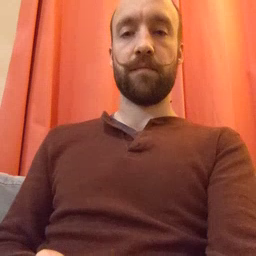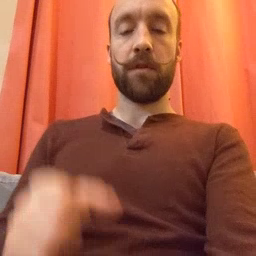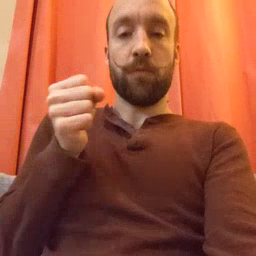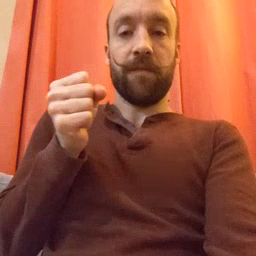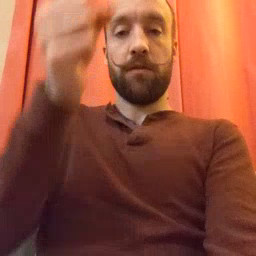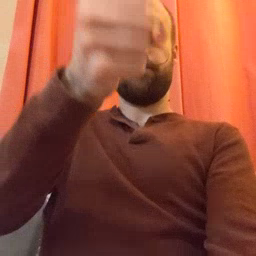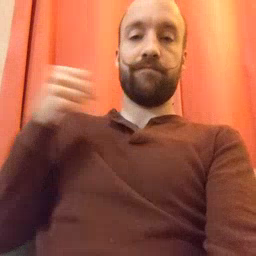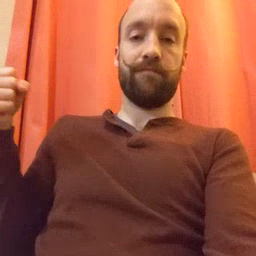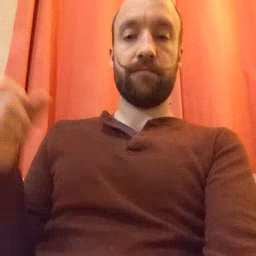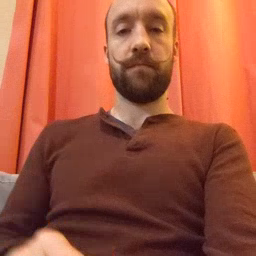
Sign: refrigerator